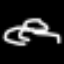
Label: frog